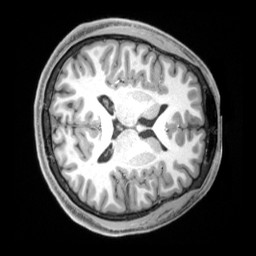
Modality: T1w
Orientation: axial
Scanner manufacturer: siemens
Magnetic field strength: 3 T
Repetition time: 2.5 s
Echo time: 0.00218 s